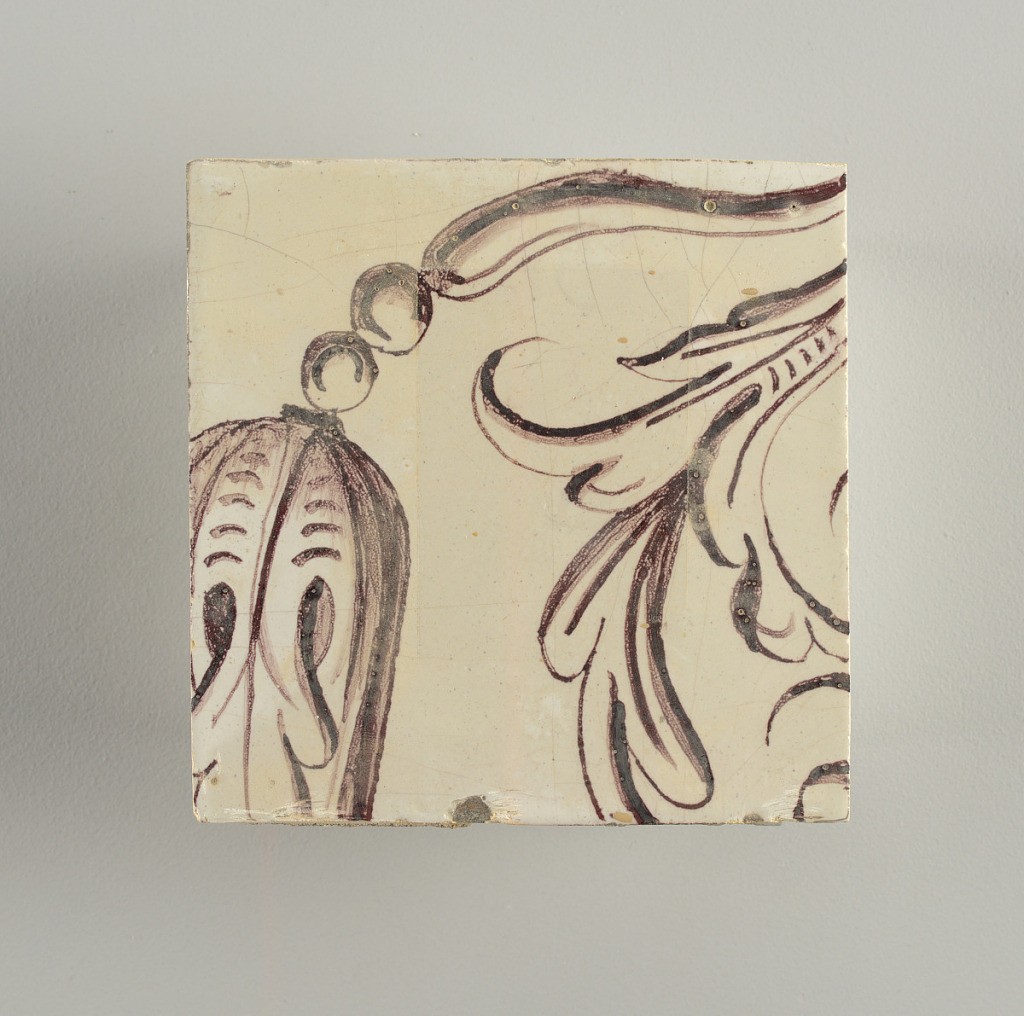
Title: Wall facing
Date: ca. 1725
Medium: tin-glazed earthenware, underglaze
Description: Running design for a frieze or a dado, composed of scrolls of foliage and strapwork, and four repeating motifs--a seated woman in a small upright oval medallion, a putto seated on a rocailled base, and strapwork in axial pattern.  The various panels, A to F, show various repeats of the same design, all being five tiles high and a varying number of tiles wide.